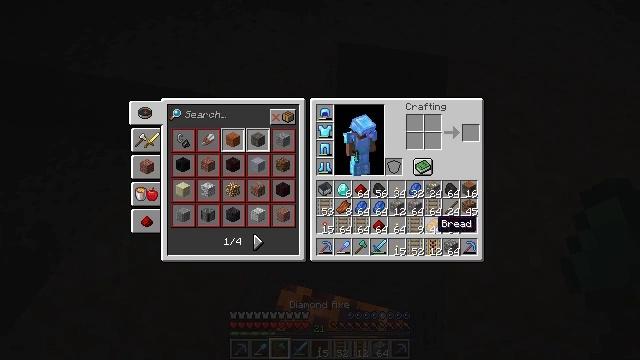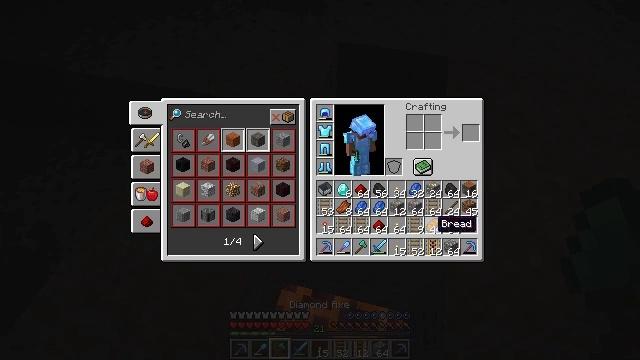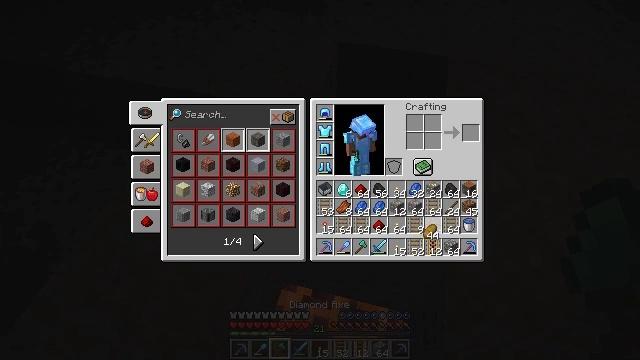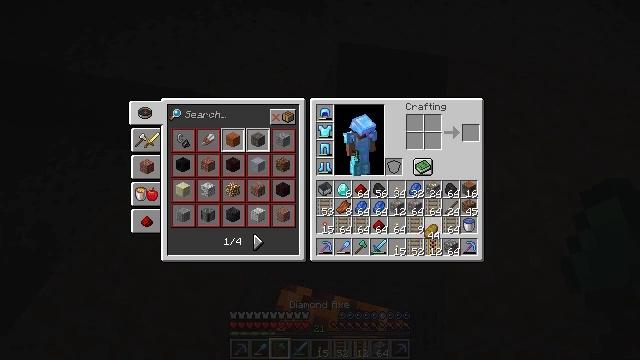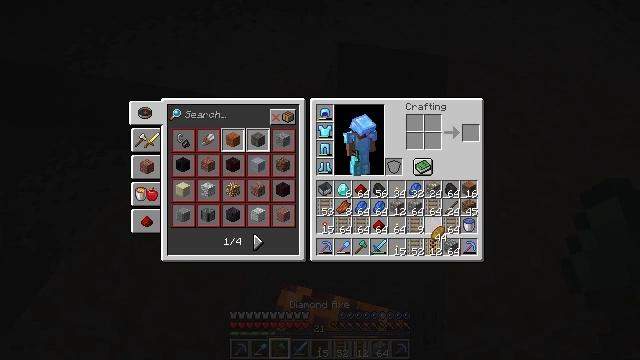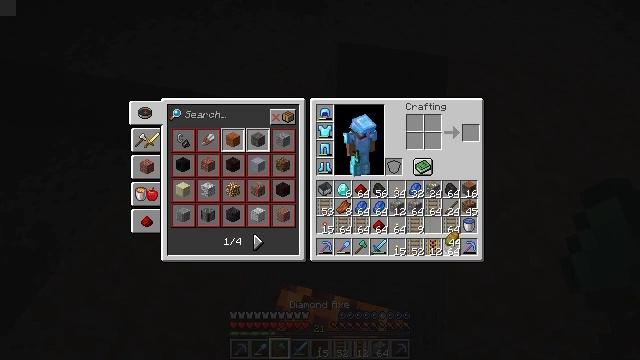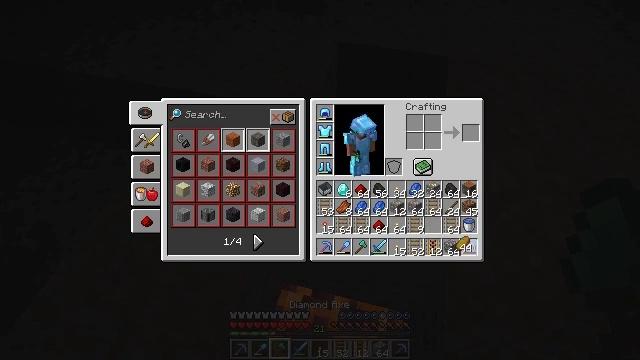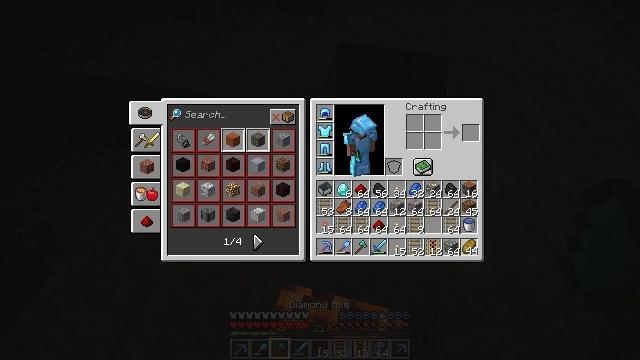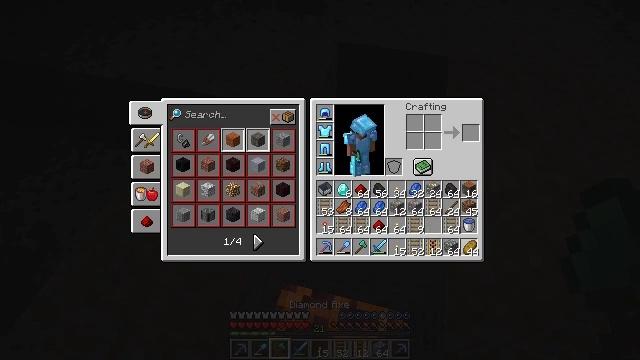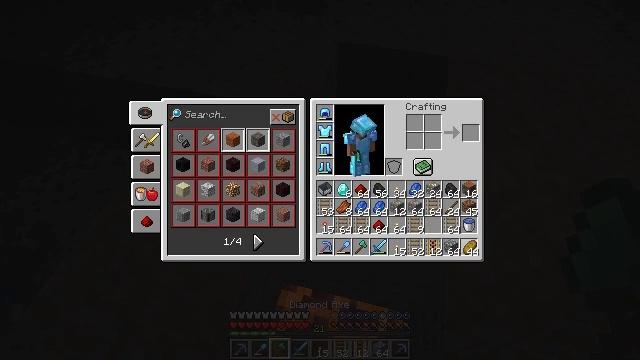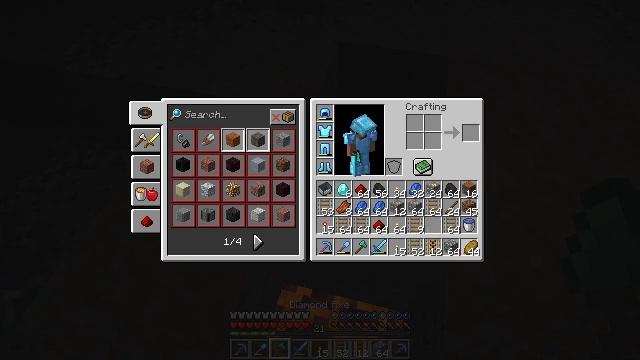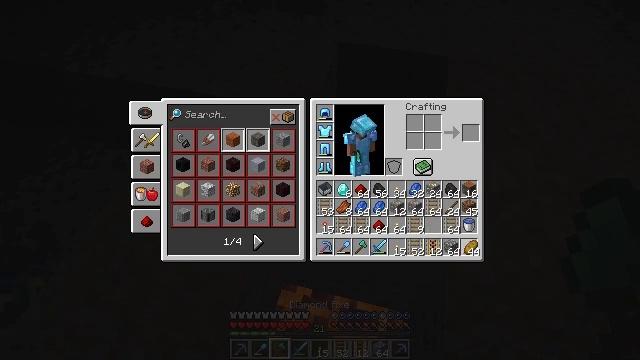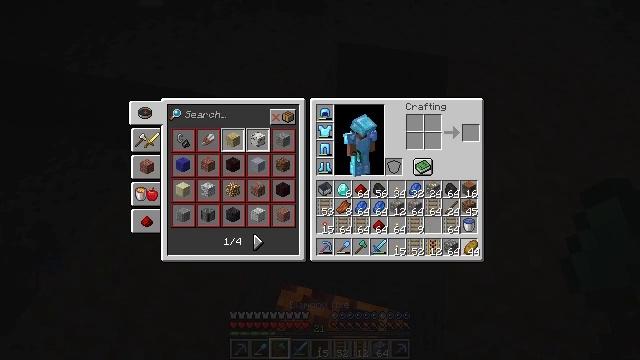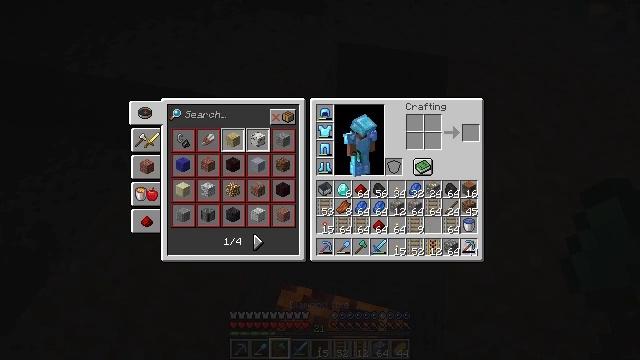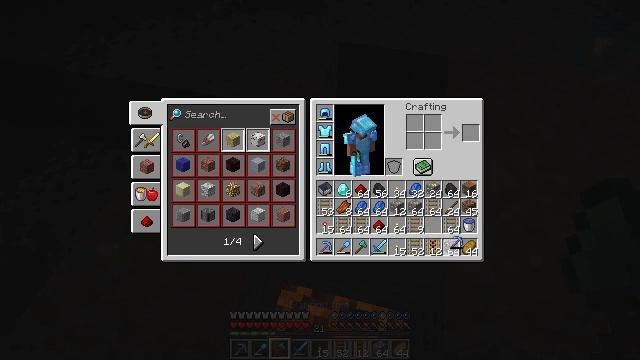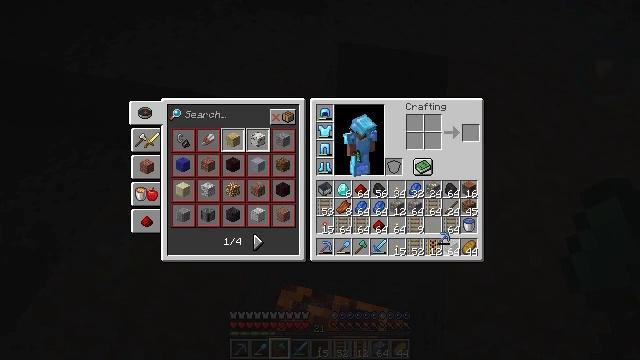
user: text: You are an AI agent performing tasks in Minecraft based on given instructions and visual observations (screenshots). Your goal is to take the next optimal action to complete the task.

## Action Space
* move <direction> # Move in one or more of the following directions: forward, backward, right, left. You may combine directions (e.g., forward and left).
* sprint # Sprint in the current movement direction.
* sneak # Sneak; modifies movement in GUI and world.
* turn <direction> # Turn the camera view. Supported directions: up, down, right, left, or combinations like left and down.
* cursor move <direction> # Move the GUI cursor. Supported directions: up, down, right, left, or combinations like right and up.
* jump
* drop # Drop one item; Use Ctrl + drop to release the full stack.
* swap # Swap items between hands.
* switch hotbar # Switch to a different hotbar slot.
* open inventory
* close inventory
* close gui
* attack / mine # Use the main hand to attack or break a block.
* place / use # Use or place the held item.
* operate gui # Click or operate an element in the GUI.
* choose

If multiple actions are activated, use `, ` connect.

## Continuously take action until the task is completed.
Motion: motion action
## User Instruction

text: Mine the sea lantern from the ocean monument.
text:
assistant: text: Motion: no_op
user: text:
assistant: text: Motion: operate gui
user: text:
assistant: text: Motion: operate gui
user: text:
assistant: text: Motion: cursor move right
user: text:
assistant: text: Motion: cursor move right
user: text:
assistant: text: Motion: cursor move right
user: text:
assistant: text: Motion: no_op
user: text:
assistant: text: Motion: no_op
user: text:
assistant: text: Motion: no_op
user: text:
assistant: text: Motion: no_op
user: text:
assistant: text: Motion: operate gui
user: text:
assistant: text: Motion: operate gui
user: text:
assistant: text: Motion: no_op
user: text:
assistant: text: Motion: cursor move left
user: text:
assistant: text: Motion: cursor move left
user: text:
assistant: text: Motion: cursor move left
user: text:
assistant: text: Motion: no_op
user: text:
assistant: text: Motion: no_op
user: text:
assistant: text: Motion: no_op
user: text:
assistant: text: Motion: no_op
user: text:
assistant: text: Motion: no_op
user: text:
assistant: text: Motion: operate gui
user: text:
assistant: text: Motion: operate gui
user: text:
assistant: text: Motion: operate gui
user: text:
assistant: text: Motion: operate gui
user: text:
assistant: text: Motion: no_op
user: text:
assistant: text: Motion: no_op
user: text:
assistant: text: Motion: no_op
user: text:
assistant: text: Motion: no_op
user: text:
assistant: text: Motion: no_op